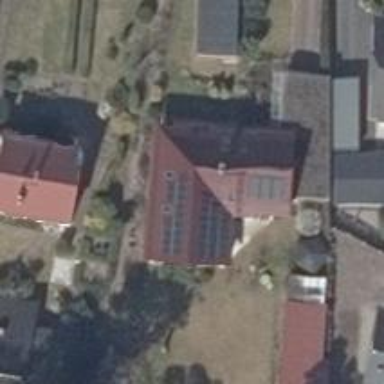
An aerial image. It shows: Detached building with hipped roof.